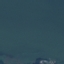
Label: SeaLake